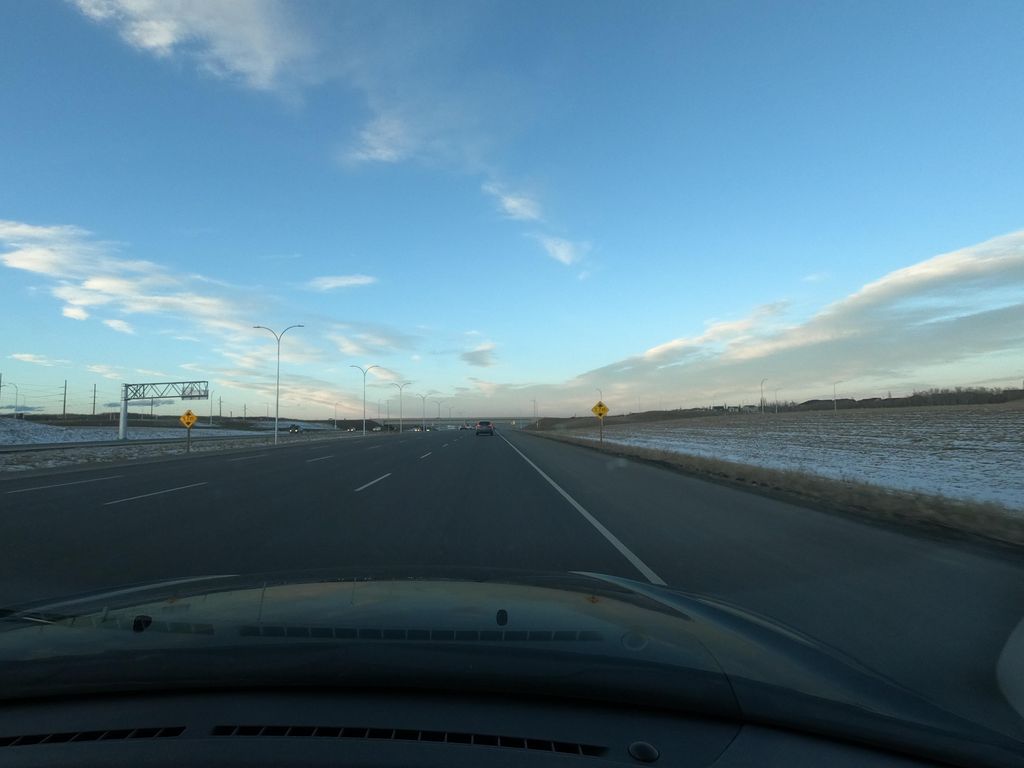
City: calgary